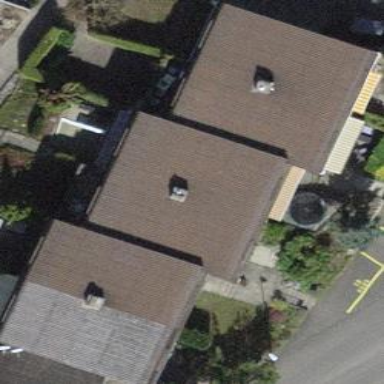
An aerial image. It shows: Semidetached house.